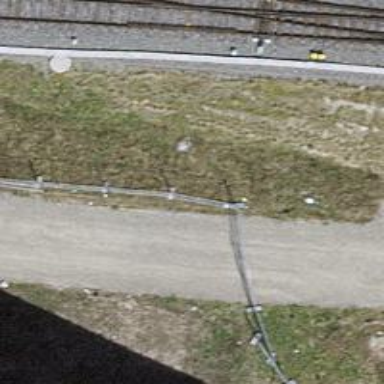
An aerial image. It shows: Track with compacted grade3 surface.